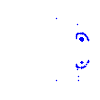
Particle: electron